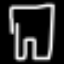
Label: pants